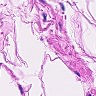
Metastatic tissue present: no